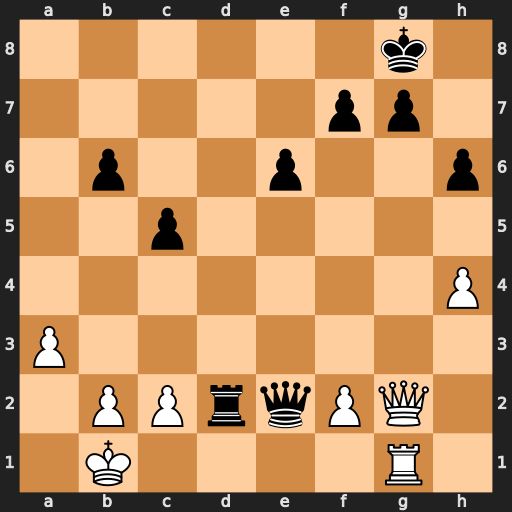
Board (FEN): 6k1/5pp1/1p2p2p/2p5/7P/P7/1PPrqPQ1/1K4R1
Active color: w
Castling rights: -
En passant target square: -
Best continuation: Qxg7#